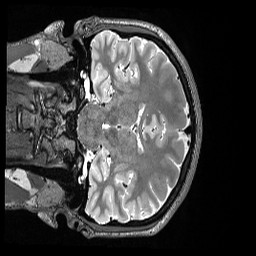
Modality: T2w
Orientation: coronal